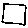
Label: square